Question: I have a dataframe tag, with 51X5 structure
'''
structure(list(Tagging = structure(c(1L, 1L, 1L, 1L, 1L, 1L,
1L, 1L, 1L, 1L, 1L, 1L, 1L, 1L, 1L, 1L, 1L, 1L, 1L, 1L, 1L, 1L,
1L, 1L, 1L, 1L, 2L, 2L, 2L, 2L, 2L, 2L, 2L, 2L, 2L, 2L, 2L, 2L,
2L, 2L, 2L, 2L, 2L, 2L, 2L, 2L, 2L, 2L, 2L, 2L, 2L), .Label = c("CIRCLE CAMPIAGN",
"NATIONAL CAMPIAGN"), class = "factor"), Status = structure(c(1L,
1L, 1L, 1L, 1L, 1L, 1L, 1L, 1L, 1L, 1L, 1L, 2L, 2L, 2L, 2L, 2L,
2L, 2L, 2L, 2L, 2L, 2L, 2L, 2L, 2L, 1L, 1L, 1L, 1L, 1L, 1L, 1L,
1L, 1L, 1L, 1L, 1L, 2L, 2L, 2L, 2L, 2L, 2L, 2L, 2L, 2L, 2L, 2L,
2L, 2L), .Label = c("Negative", "Positive"), class = "factor"),
Month = structure(c(1L, 1L, 1L, 2L, 2L, 2L, 2L, 3L, 3L, 3L,
3L, 3L, 1L, 1L, 1L, 1L, 1L, 2L, 2L, 2L, 2L, 2L, 3L, 3L, 3L,
3L, 1L, 1L, 1L, 2L, 2L, 2L, 2L, 3L, 3L, 3L, 3L, 3L, 1L, 1L,
1L, 1L, 1L, 1L, 2L, 2L, 2L, 2L, 2L, 2L, 3L), .Label = c("JUL",
"JUN", "MAY"), class = "factor"), Category = structure(c(1L,
4L, 6L, 1L, 2L, 4L, 6L, 1L, 2L, 4L, 5L, 6L, 1L, 2L, 4L, 5L,
6L, 1L, 2L, 4L, 5L, 6L, 1L, 2L, 4L, 6L, 1L, 4L, 6L, 2L, 3L,
4L, 6L, 1L, 2L, 3L, 4L, 6L, 1L, 2L, 3L, 4L, 5L, 6L, 1L, 2L,
3L, 4L, 5L, 6L, 6L), .Label = c("Data", "Other", "Roaming",
"Unlimited", "VAS", "Voice"), class = "factor"), count = c(3L,
2L, 1L, 4L, 5L, 2L, 1L, 2L, 6L, 7L, 2L, 3L, 4L, 9L, 6L, 2L,
3L, 3L, 3L, 10L, 2L, 5L, 5L, 5L, 4L, 3L, 1L, 1L, 1L, 2L,
1L, 1L, 1L, 2L, 2L, 1L, 2L, 2L, 2L, 4L, 1L, 1L, 3L, 3L, 2L,
1L, 1L, 1L, 3L, 4L, 2L)), class = "data.frame", row.names = c(NA,
-51L))
'''
I want to create a bar plot (ggplot) to show bar graph with label on bar as sum of count of category month wise I am using below code
'''
ggplot(data = tag, aes(x = Tagging, y = count, fill = Status)) +
geom_col() +
labs(x = "Tagging", y = "Count", title = "FlyTxt ROI", subtitle = "Statistics") +
geom_text(aes(label = count), color = "white", size = 3, position = position_stack(vjust = 0.5)) +
theme_minimal()+facet_wrap(~Month)
'''
But I am getting split count values:

Help as I want only sum of count for each status
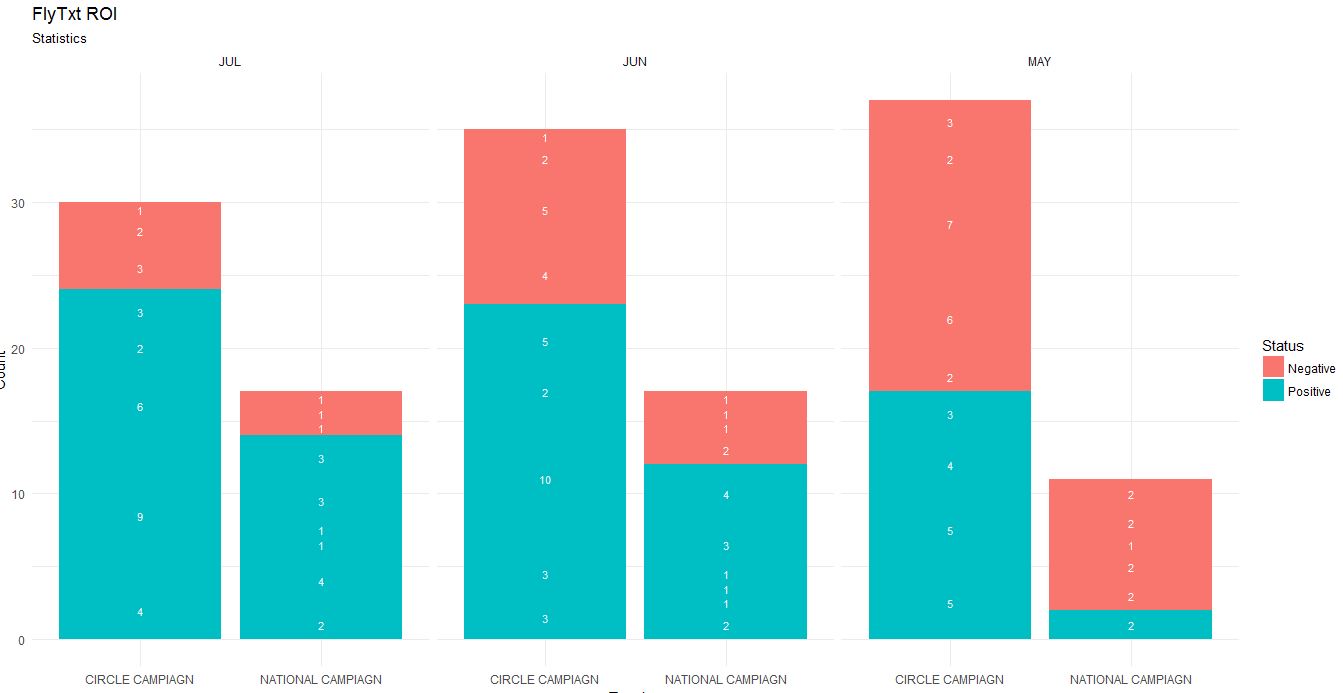
Answer: The problem is, that the information you show in the bar is accumulated by geom_col over all categories but the geom_text doesn't do that.
On option is to pre-summarize the data (to get rid of the category split) and then plot the graph.
'''
library(tidyverse)
tag_sum <- tag %>%
group_by(Tagging, Status, Month) %>%
summarise(count_sm = sum(count))
ggplot(data = tag_sum, aes(x = Tagging, y = count_sm, fill = Status)) +
geom_col() +
geom_text(aes(label = count_sm), color = "white", size = 3,
position = position_stack(vjust = 0.5)) +
facet_wrap(~Month) +
labs(x = "Tagging", y = "Count", title = "FlyTxt ROI", subtitle = "Statistics") +
theme_minimal()
'''
<URL>